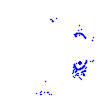
Particle: kaon